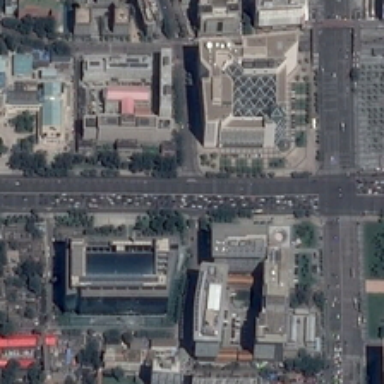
Many buildings and some green trees are around a crossroads in a commercial area .